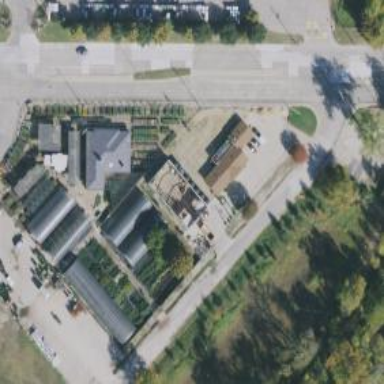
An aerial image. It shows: Plant nursery area.